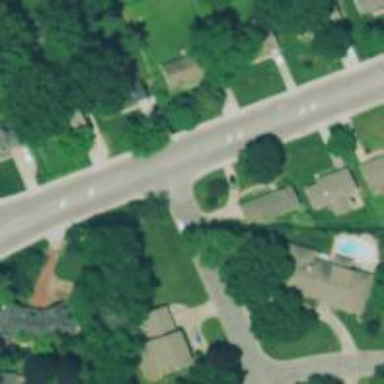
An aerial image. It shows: Unmarked crossing on footway.